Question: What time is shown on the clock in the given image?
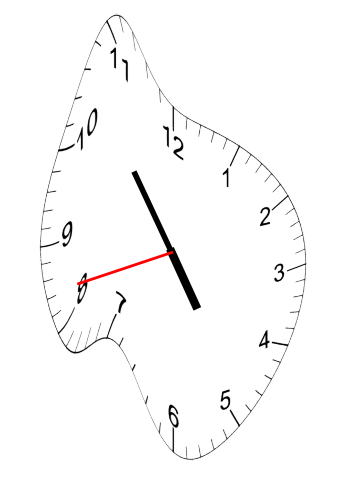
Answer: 04:53:42